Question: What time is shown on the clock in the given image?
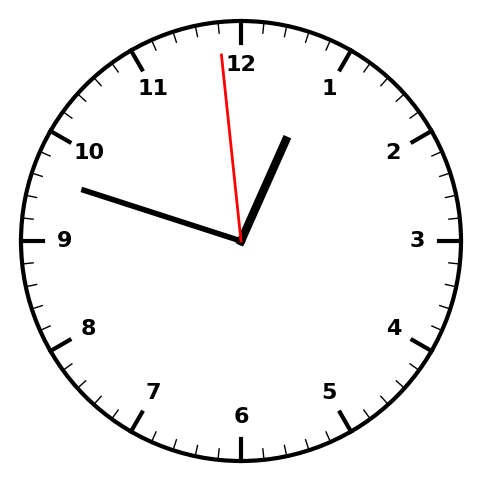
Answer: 12:47:59